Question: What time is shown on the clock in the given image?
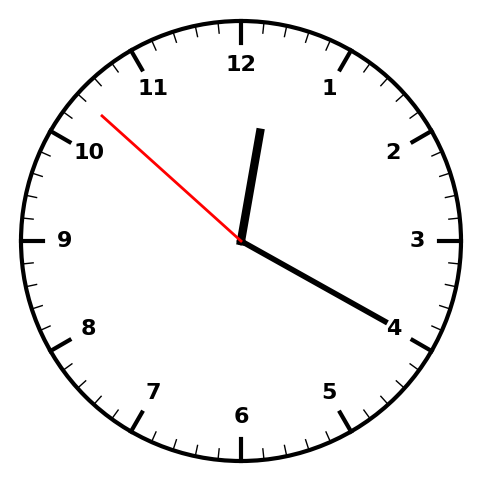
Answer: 12:19:52